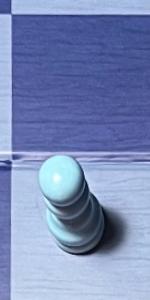
Label: Pawn_White